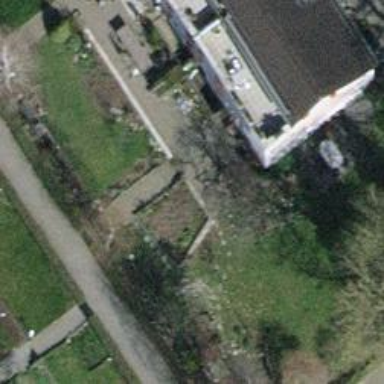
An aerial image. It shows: Terrace building.